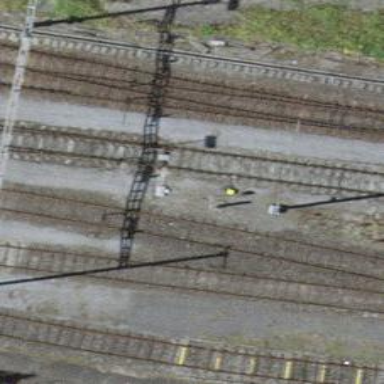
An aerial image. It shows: Railway yard with electrified contact lines.